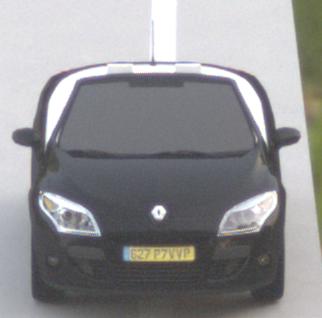
Make: Renault
Model: Mégane Coupé-Cabriolet 1.6 16V 110
Detailed model: Mégane (III) Coupé-Cabriolet
Model produced from: 2010/06
Model produced until: 2013/03
Doors: 2
Color: black
Road condition: dry road
Daytime: sunrise or sunset
Contrast: low contrast